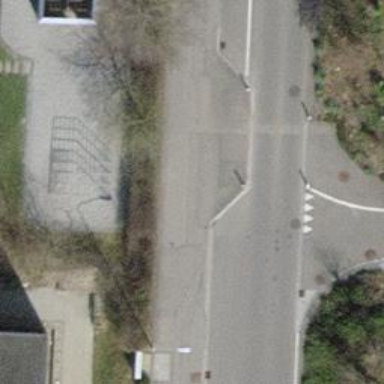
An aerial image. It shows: Kerb serving as barrier.